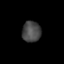
Tissue: lung
Cell type: Fibroblasts
Senescence score: 0.5838
Nuclear area (px): 385
Mean DAPI intensity: 72.083